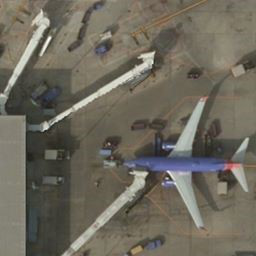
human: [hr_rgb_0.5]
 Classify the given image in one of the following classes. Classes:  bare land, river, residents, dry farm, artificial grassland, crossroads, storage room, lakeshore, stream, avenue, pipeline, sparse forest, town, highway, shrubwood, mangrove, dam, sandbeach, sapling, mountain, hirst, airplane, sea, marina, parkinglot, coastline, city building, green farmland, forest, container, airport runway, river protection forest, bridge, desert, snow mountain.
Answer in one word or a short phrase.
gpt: airplane